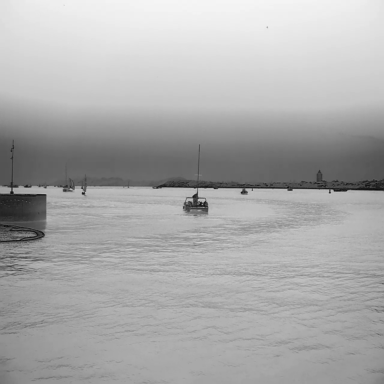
There are four sailboats in the infrared image.